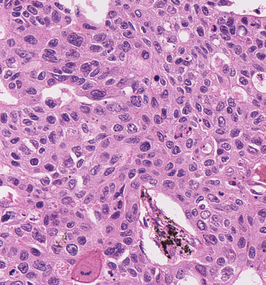
Tumor epithelial tissue: yes
Tumor-associated stroma tissue: no
Normal tissue: no